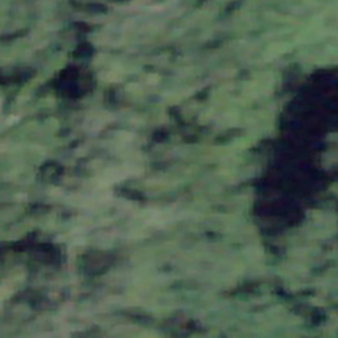
Label: other